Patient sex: F
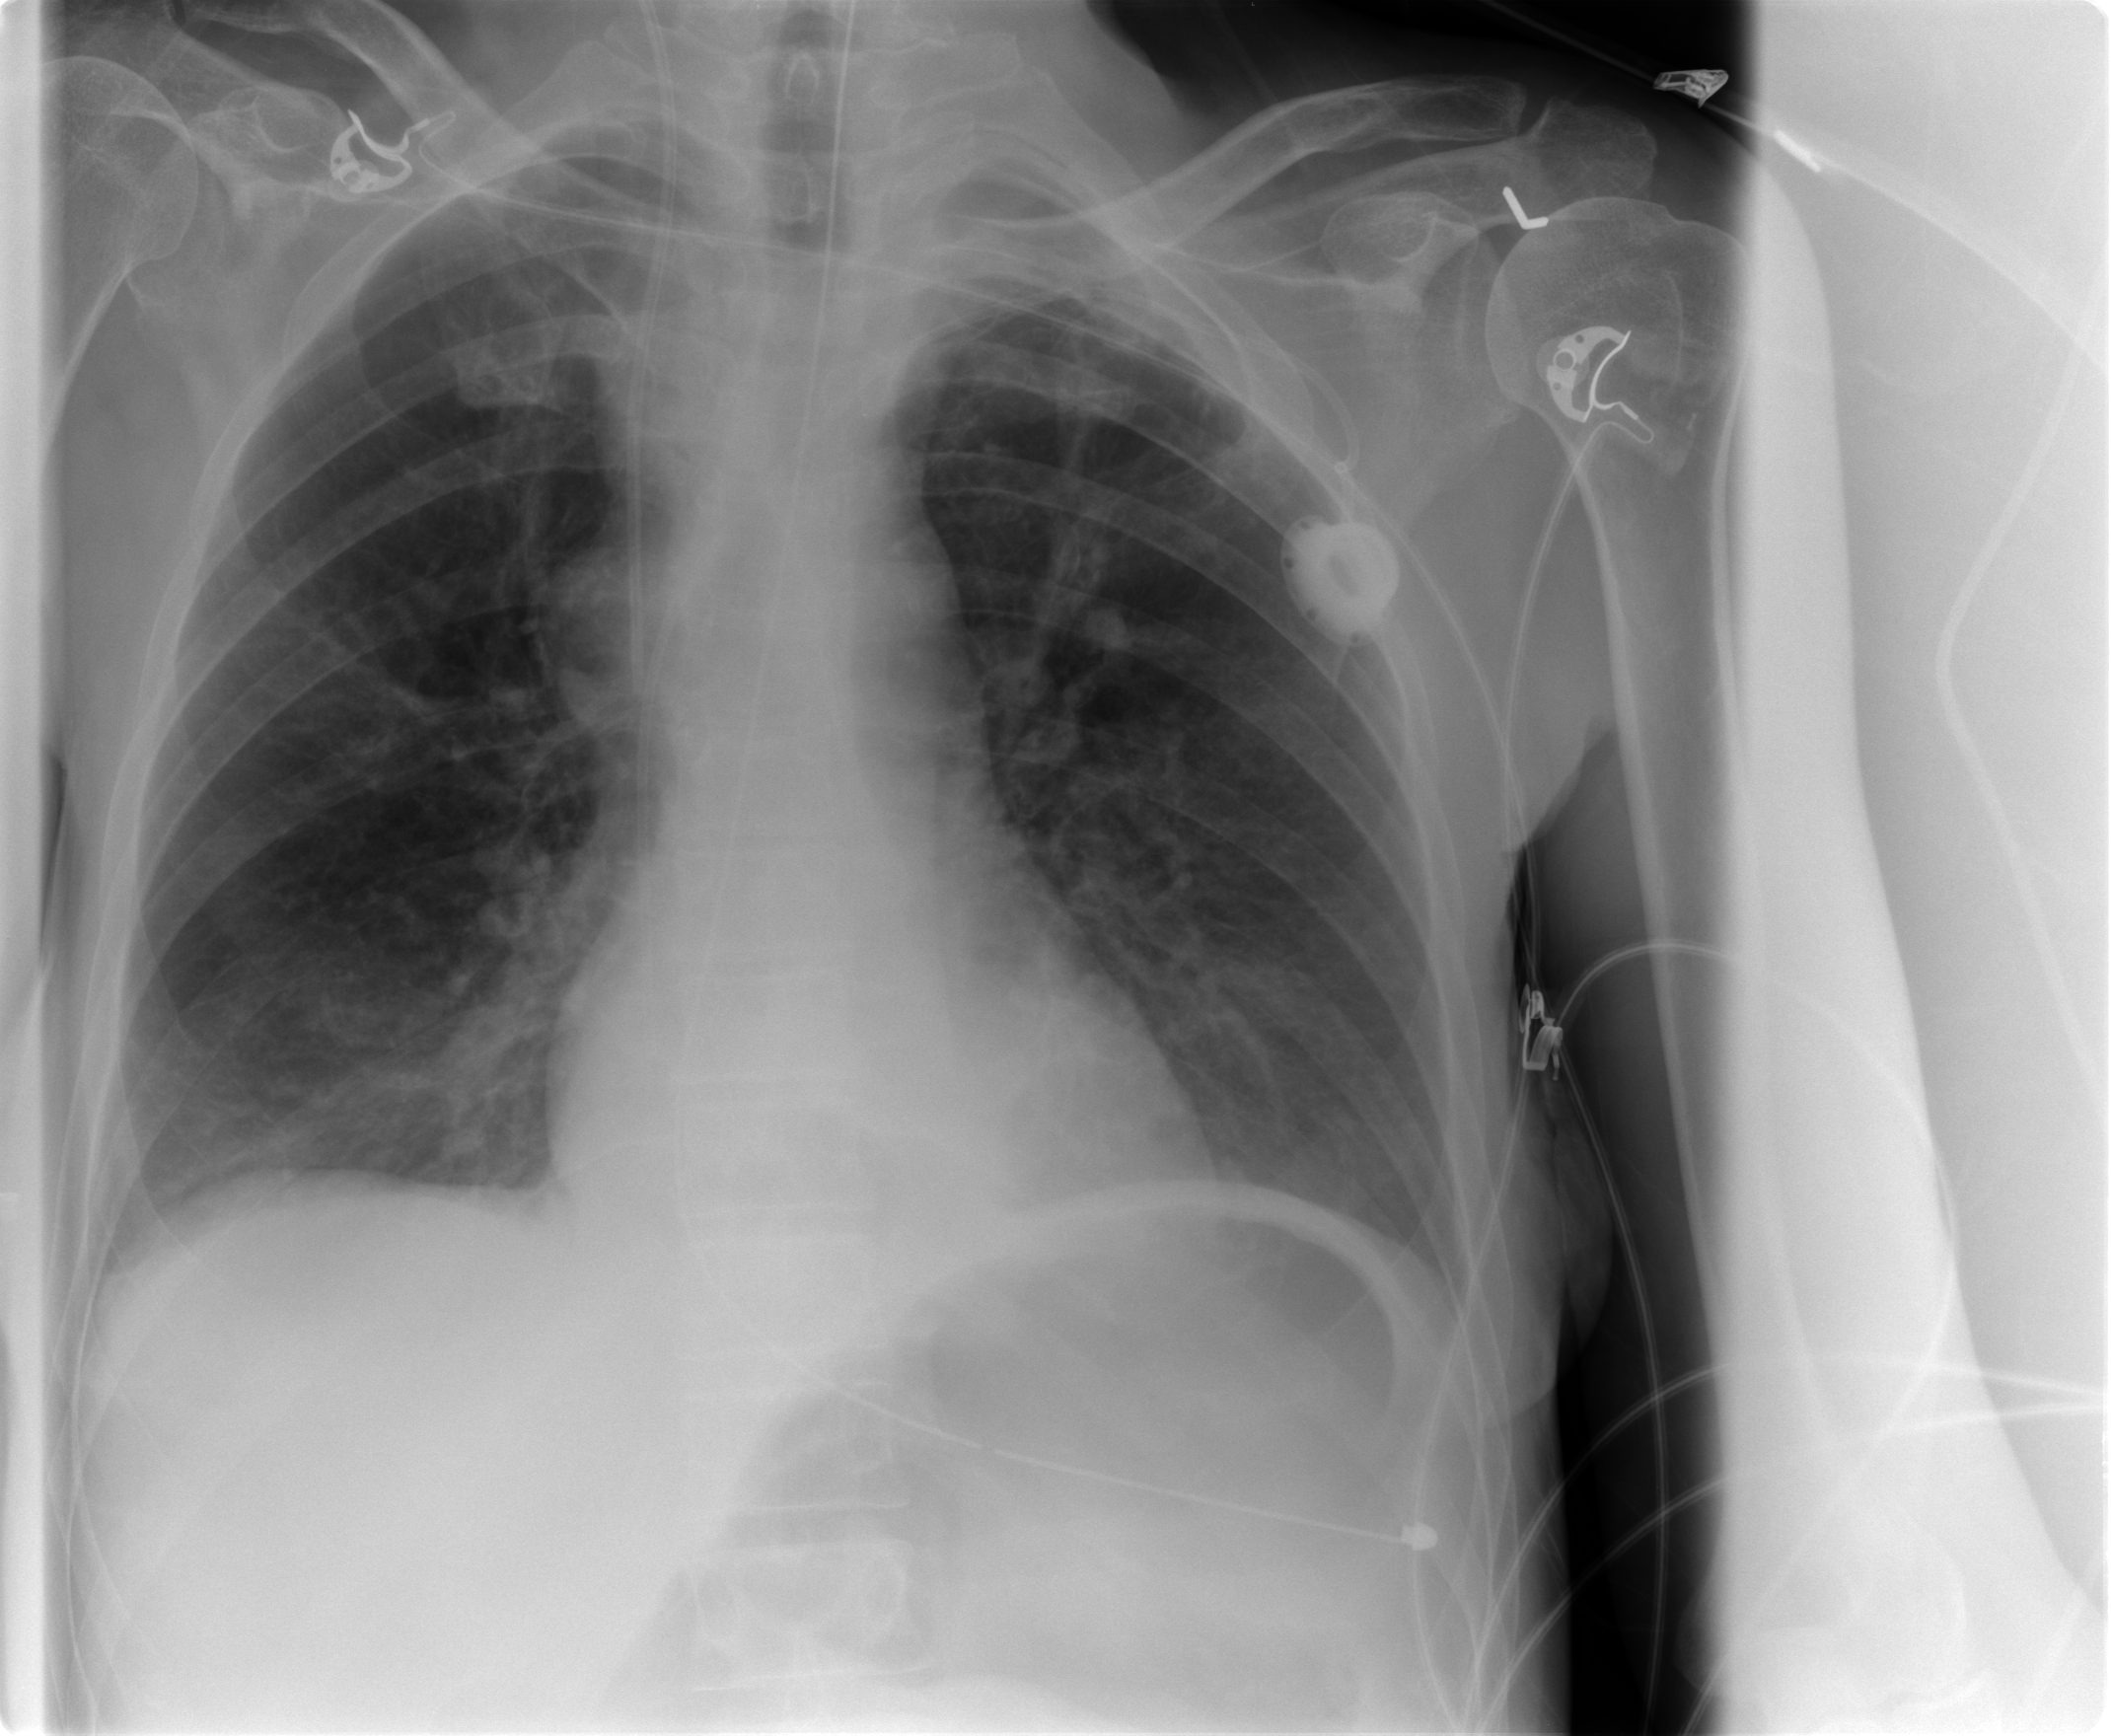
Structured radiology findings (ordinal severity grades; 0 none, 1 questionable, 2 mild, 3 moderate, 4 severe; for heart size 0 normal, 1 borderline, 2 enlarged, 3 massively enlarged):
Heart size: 0
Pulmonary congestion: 0
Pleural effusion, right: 1
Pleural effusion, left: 0
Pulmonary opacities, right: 0
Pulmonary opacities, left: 0
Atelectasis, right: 2
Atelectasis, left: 0